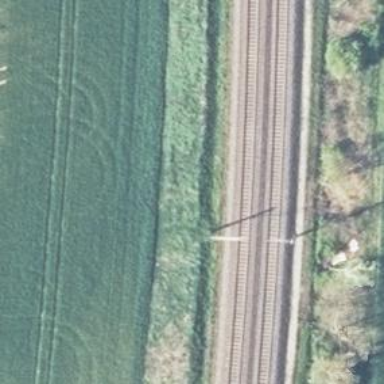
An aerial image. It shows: Railway milestone with catenary mast.